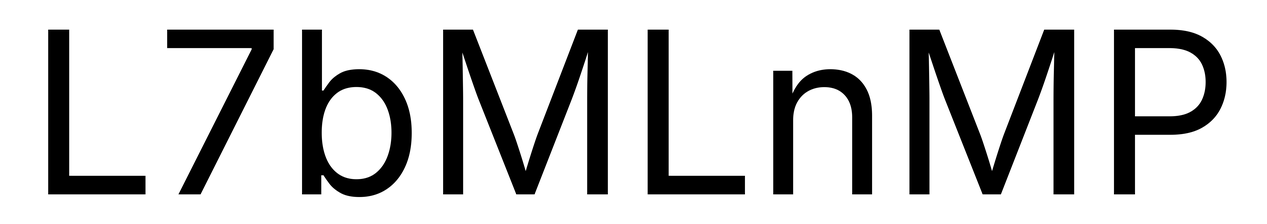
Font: Inter_Regular